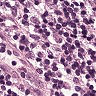
Metastatic tissue present: no